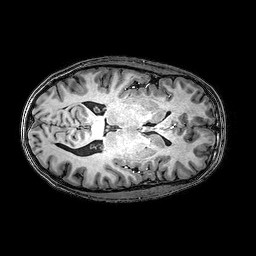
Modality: T1w
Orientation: axial
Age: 24
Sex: male
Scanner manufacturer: philips
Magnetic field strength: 3 T
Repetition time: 0.009 s
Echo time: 0.0035 s